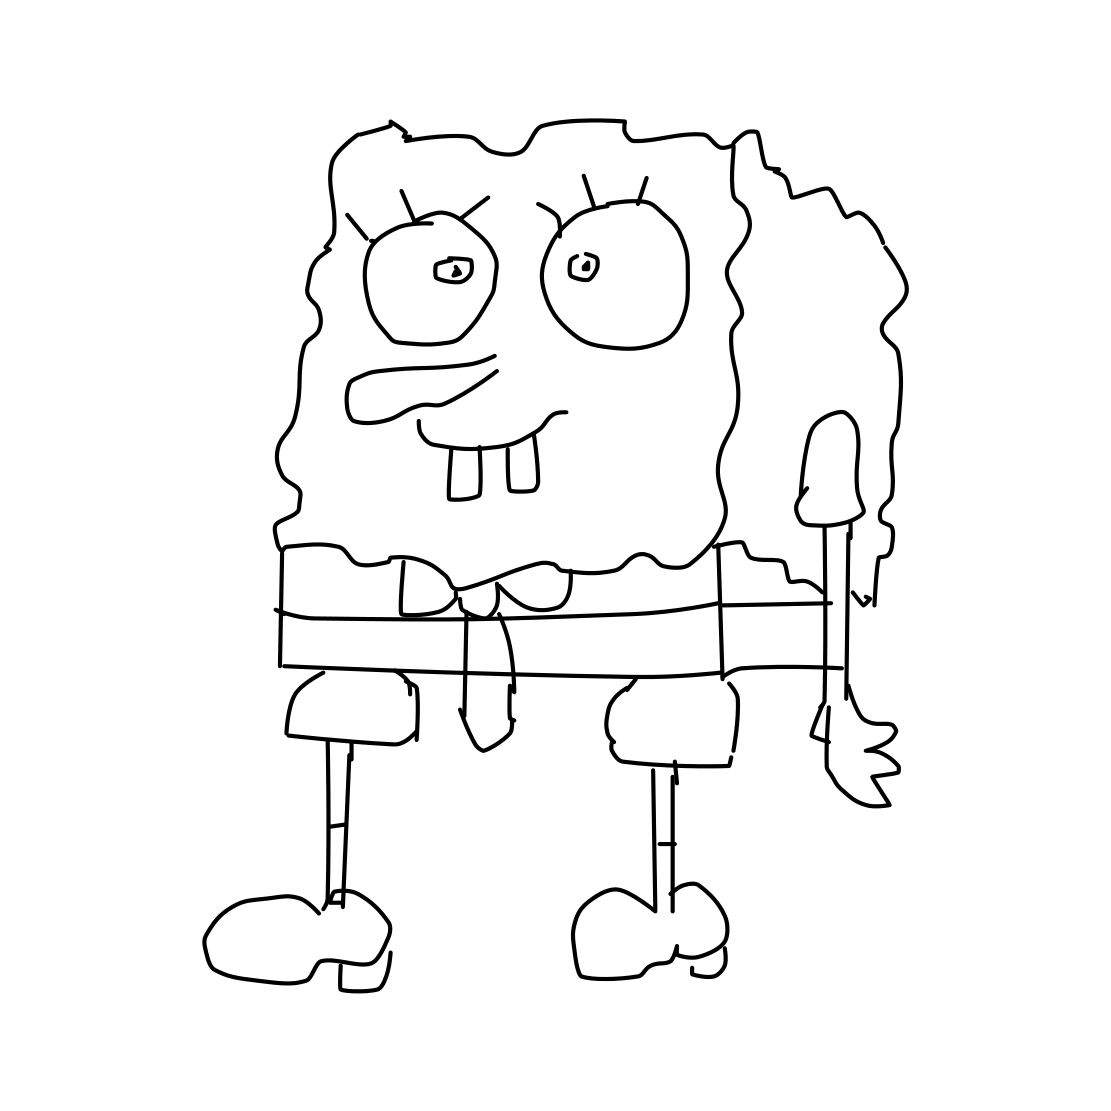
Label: sponge bob